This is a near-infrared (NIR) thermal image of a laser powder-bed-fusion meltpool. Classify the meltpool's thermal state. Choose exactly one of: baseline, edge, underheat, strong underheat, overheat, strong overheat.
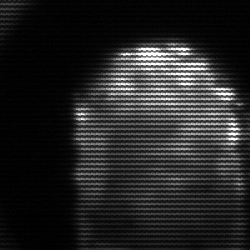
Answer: baseline